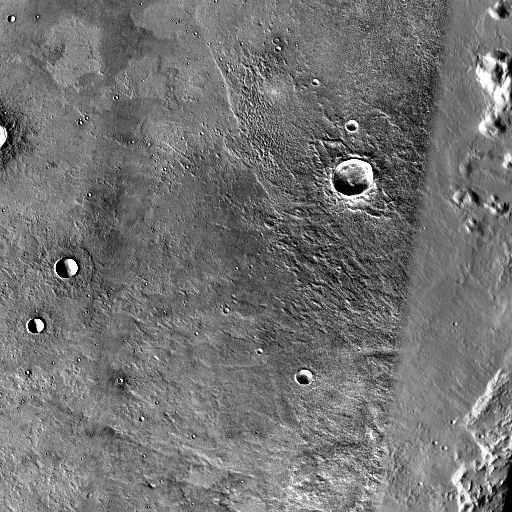
Crater classes present: Background, Other, Layered